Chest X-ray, PA view. Patient: 17 years old, sex M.
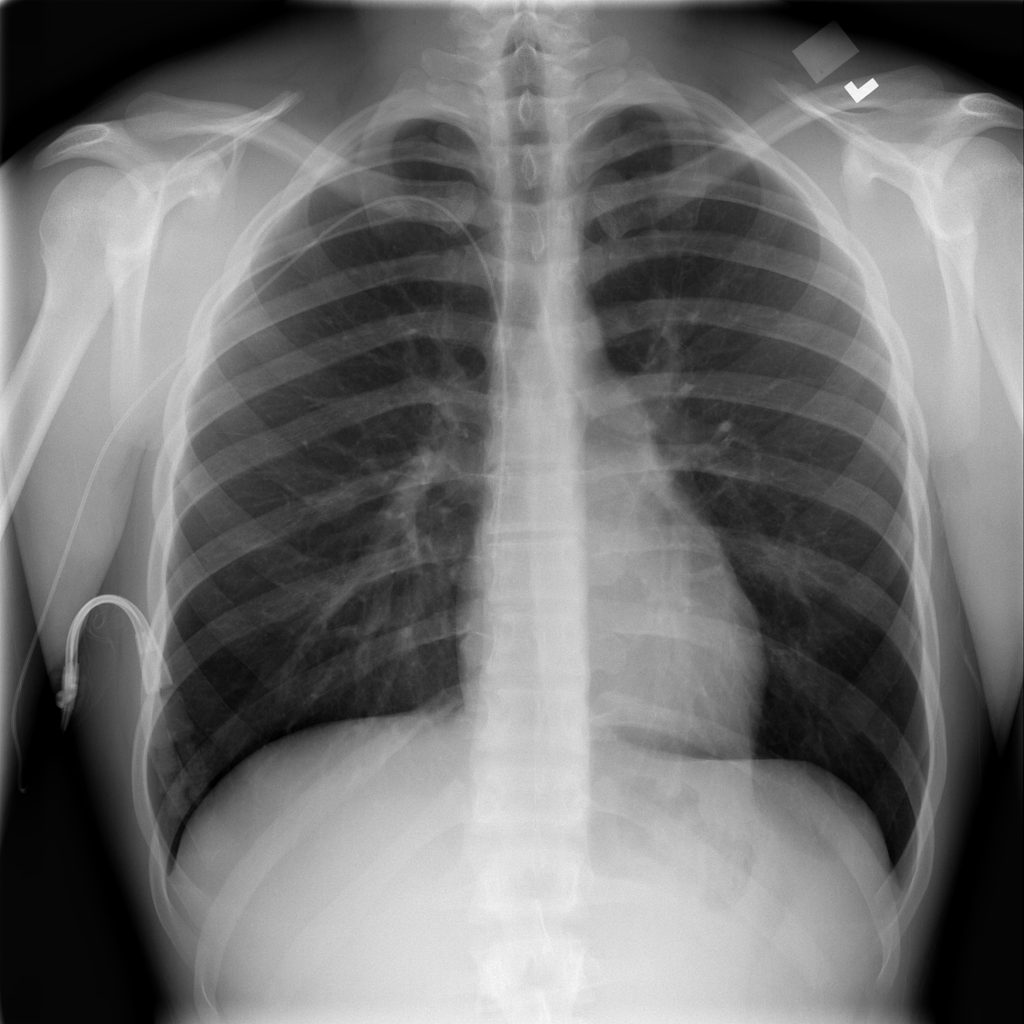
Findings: No Finding